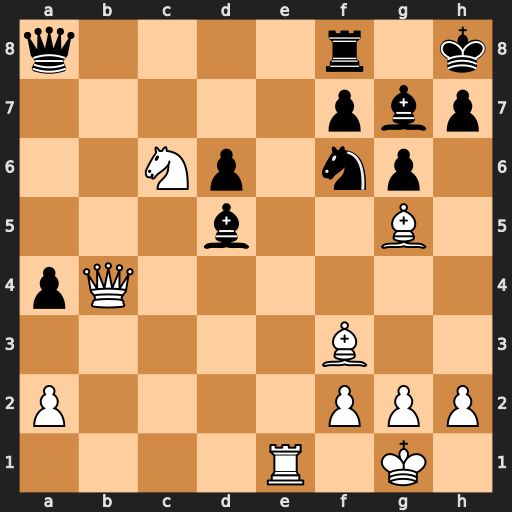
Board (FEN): q4r1k/5pbp/2Np1np1/3b2B1/pQ6/5B2/P4PPP/4R1K1
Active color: w
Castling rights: -
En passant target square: -
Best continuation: Bxf6 Bxc6 Bxg7+ Kxg7 Qc3+